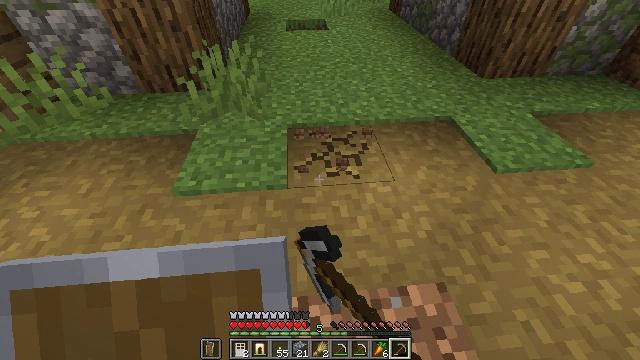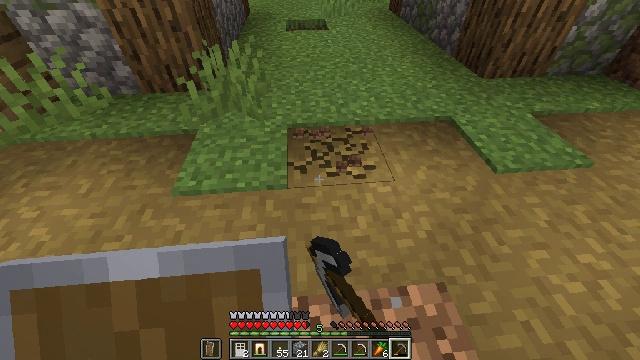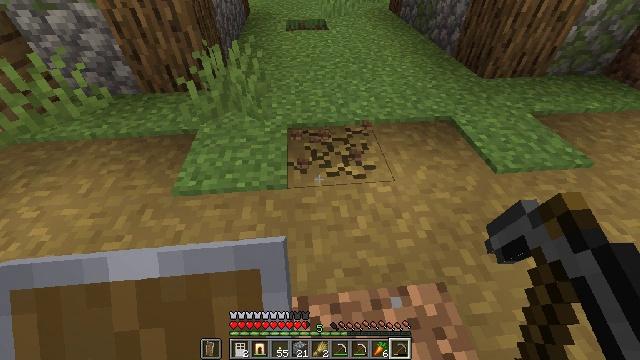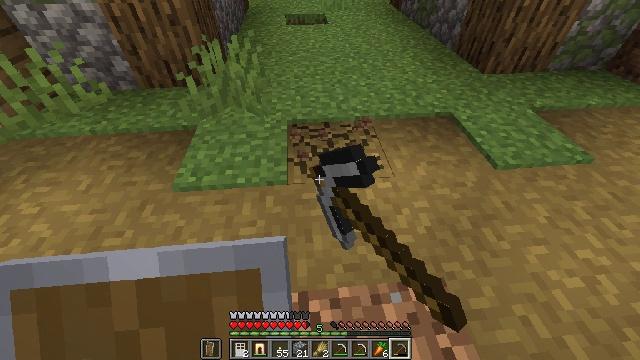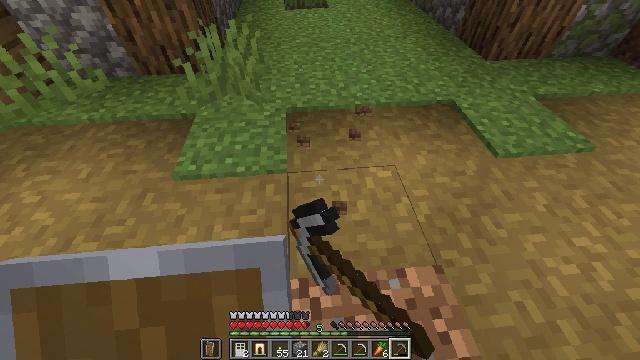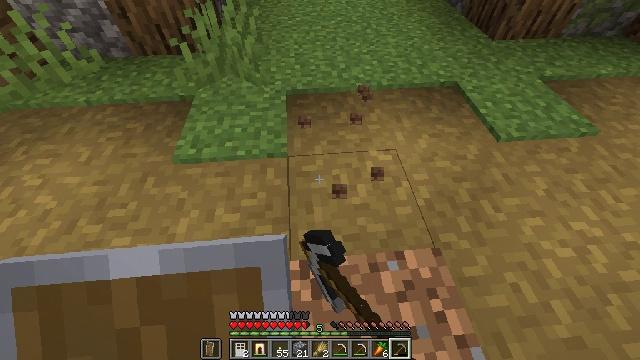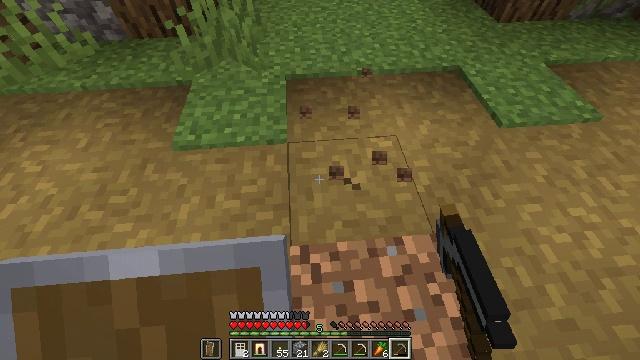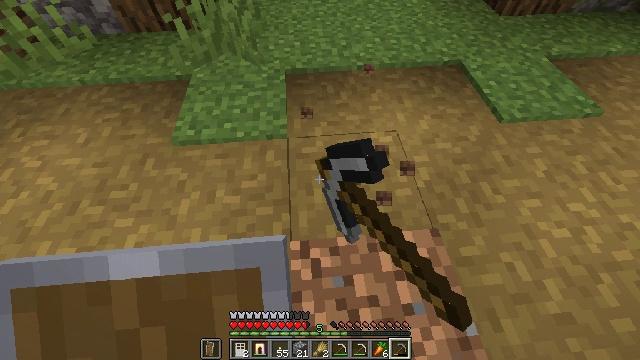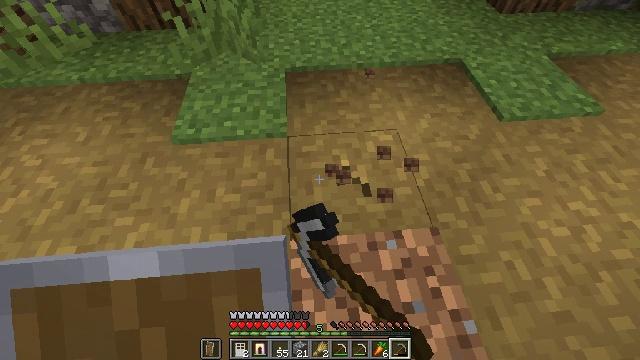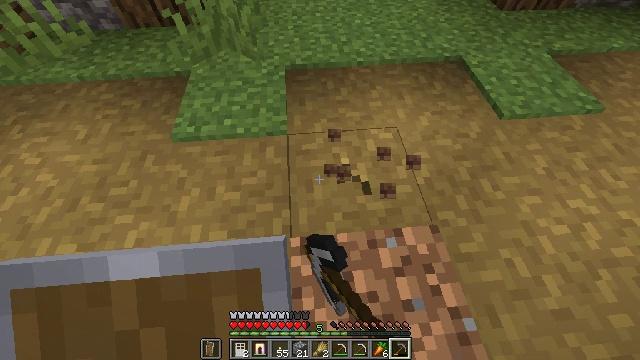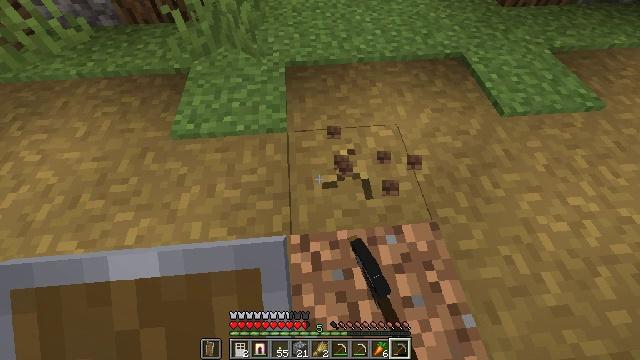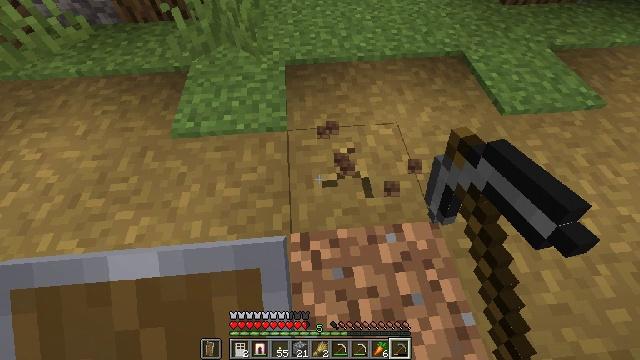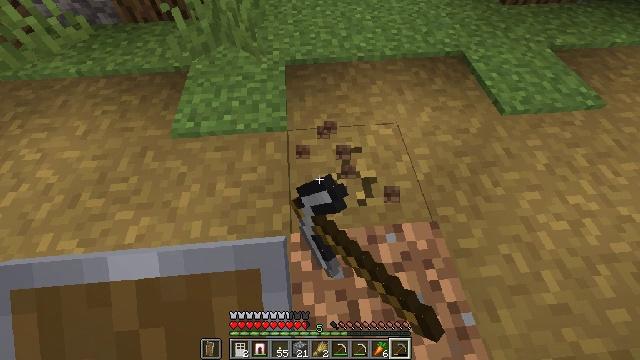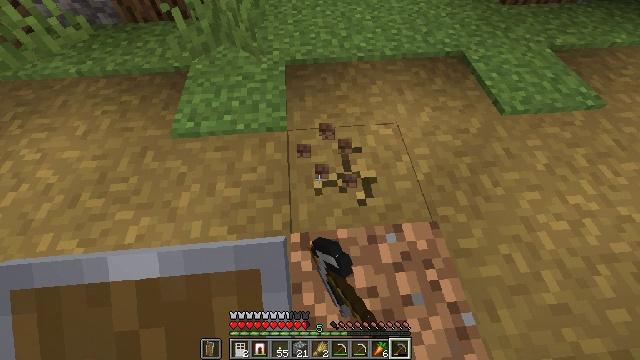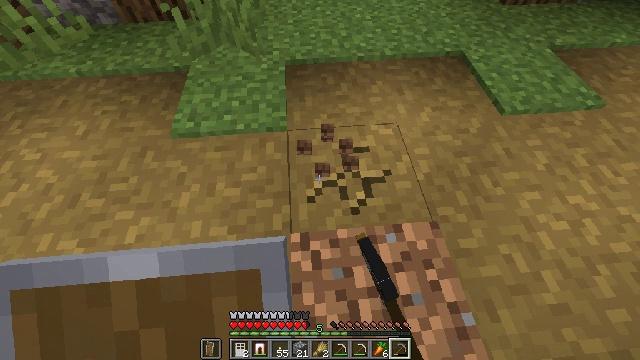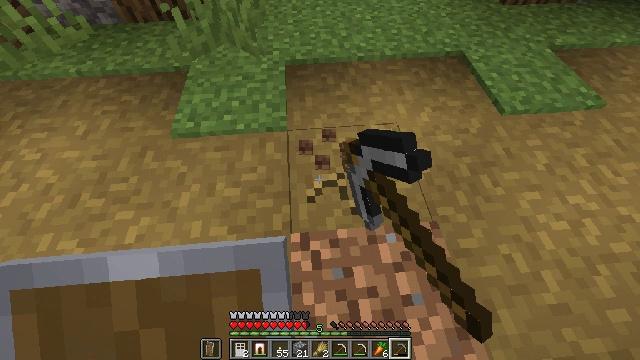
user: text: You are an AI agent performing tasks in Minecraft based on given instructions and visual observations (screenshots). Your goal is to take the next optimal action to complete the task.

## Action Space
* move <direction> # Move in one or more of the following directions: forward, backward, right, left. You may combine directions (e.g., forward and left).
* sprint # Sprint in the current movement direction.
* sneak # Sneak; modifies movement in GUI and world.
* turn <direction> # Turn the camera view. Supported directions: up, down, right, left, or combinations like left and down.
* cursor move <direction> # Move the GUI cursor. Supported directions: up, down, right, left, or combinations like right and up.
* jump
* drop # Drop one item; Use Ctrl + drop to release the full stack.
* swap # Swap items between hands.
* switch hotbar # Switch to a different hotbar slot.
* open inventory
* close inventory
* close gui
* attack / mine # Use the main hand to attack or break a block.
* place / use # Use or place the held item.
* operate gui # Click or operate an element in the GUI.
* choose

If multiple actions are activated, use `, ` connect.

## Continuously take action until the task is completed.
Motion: motion action
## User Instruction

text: Attack the grass path to restore it to dirt.
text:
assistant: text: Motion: attack / mine
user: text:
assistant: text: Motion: attack / mine
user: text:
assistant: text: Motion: attack / mine
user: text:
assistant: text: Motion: turn down, attack / mine
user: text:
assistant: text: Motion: turn down, attack / mine
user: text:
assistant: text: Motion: turn down, attack / mine
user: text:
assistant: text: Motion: turn down, attack / mine
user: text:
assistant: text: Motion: attack / mine
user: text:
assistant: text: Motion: attack / mine
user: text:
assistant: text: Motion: attack / mine
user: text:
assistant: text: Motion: attack / mine
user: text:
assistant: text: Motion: attack / mine
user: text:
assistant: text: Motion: attack / mine
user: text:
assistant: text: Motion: attack / mine
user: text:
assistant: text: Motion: attack / mine
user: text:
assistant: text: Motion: attack / mine
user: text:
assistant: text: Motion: attack / mine
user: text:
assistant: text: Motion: attack / mine
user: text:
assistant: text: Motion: attack / mine
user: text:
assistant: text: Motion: attack / mine
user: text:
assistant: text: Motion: attack / mine
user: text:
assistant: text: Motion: attack / mine
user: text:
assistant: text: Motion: attack / mine
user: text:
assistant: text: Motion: attack / mine
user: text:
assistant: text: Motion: attack / mine
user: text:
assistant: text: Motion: attack / mine
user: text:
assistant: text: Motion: attack / mine
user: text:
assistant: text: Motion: attack / mine
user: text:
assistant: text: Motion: attack / mine
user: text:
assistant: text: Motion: attack / mine